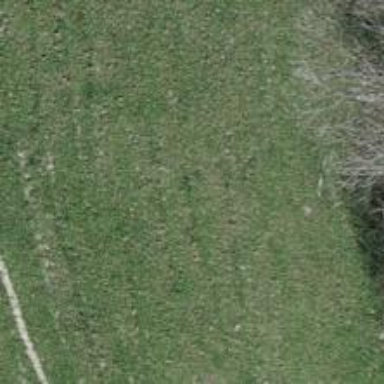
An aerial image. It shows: Grass path.